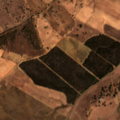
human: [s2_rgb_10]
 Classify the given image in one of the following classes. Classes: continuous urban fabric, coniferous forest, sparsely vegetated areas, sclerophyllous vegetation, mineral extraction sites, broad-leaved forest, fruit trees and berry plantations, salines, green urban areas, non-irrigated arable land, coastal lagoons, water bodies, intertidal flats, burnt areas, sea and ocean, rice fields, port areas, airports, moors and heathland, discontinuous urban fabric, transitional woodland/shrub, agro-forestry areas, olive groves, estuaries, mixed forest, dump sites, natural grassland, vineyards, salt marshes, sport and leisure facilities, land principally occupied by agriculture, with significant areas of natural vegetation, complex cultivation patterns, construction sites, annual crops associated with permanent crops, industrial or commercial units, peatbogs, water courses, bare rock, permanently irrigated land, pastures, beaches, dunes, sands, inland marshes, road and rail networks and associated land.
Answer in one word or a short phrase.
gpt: non-irrigated arable land, agro-forestry areas, transitional woodland/shrub